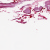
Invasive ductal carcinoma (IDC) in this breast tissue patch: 0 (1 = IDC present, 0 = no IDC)